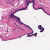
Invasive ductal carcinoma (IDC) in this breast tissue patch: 0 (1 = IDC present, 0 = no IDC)